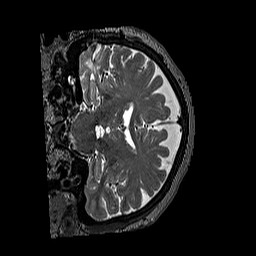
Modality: T2w
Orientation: coronal
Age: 71
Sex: female
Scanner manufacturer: siemens
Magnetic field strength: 3 T
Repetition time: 3.2 s
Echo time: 0.567 s